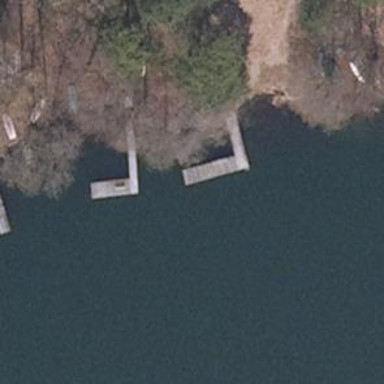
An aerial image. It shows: Man-made pier.